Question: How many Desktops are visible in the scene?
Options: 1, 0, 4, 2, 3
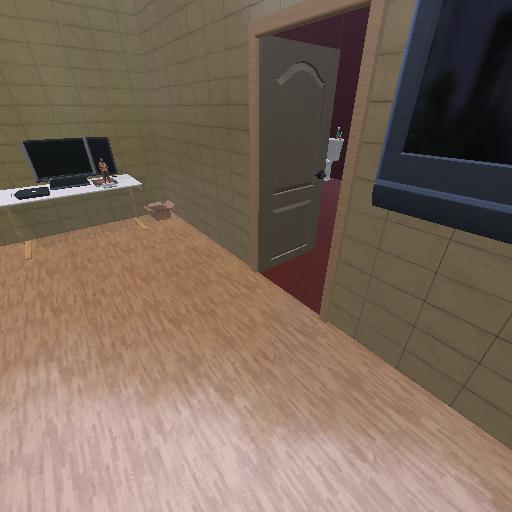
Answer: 1